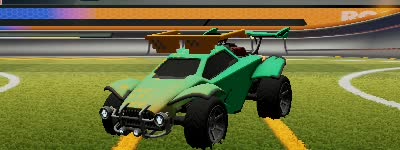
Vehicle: octane